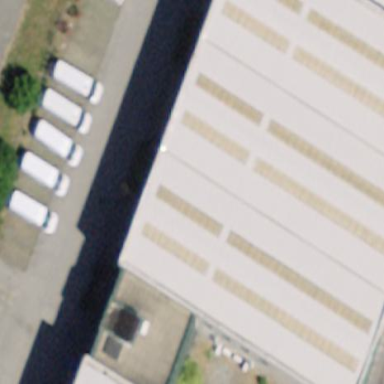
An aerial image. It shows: Industrial building.